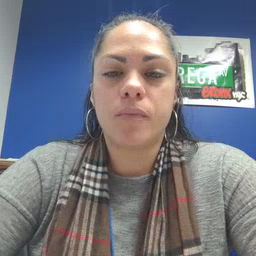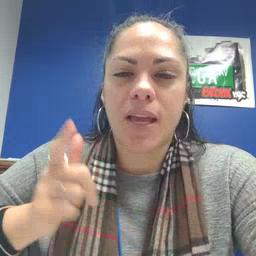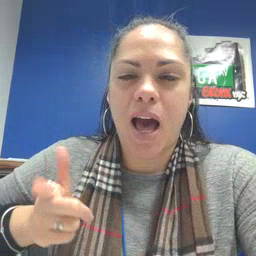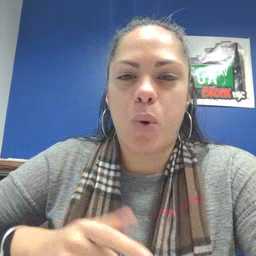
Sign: cowboy